Question: I have 2 queries do the same job:
'''
SELECT * FROM student_info
INNER JOIN class
ON student_info.id = class.studentId
WHERE student_info.name = 'Ken'
SELECT * FROM (SELECT * FROM student_info WHERE name = 'Ken') studInfo
INNER JOIN class
ON student_info.id = class.studentId
'''
Which one is faster? I guess the second but not sure, I am using Oracle 11g.
My tables are non-indexed and I confirm two PLAN_TABLE_OUTPUTs are almost same:

<URL>
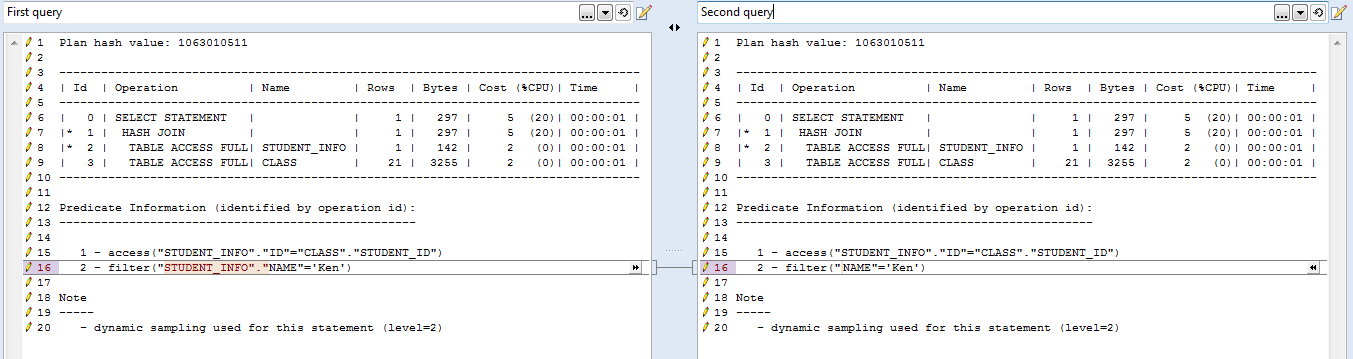
Answer: In the latest versions of Oracle, the is smart enough to do its job. So it won't matter and both of your queries would be internally to do the task efficiently. Optimizer might do a and opt an .
Let's understand this with a small example of EMP and DEPT table. I will use two similar queries like yours in the question.
I will take two cases, first a predicate having a non-indexed column, second with an indexed column.
'''
SQL> explain plan for
2 SELECT * FROM emp e
3 INNER JOIN dept d
4 ON e.deptno = d.deptno
5 where ename = 'SCOTT';
Explained.
SQL>
SQL> SELECT * FROM TABLE(dbms_xplan.display);
PLAN_TABLE_OUTPUT
----------------------------------------------------------------------------------------
Plan hash value: <PHONE>
----------------------------------------------------------------------------------------
| Id | Operation | Name | Rows | Bytes | Cost (%CPU)| Time |
----------------------------------------------------------------------------------------
| 0 | SELECT STATEMENT | | 1 | 59 | 4 (0)| 00:00:01 |
| 1 | NESTED LOOPS | | | | | |
| 2 | NESTED LOOPS | | 1 | 59 | 4 (0)| 00:00:01 |
|* 3 | TABLE ACCESS FULL | EMP | 1 | 39 | 3 (0)| 00:00:01 |
|* 4 | INDEX UNIQUE SCAN | PK_DEPT | 1 | | 0 (0)| 00:00:01 |
| 5 | TABLE ACCESS BY INDEX ROWID| DEPT | 1 | 20 | 1 (0)| 00:00:01 |
PLAN_TABLE_OUTPUT
----------------------------------------------------------------------------------------
----------------------------------------------------------------------------------------
Predicate Information (identified by operation id):
---------------------------------------------------
3 - filter("E"."ENAME"='SCOTT')
4 - access("E"."DEPTNO"="D"."DEPTNO")
Note
-----
- this is an adaptive plan
22 rows selected.
SQL>
SQL> explain plan for
2 SELECT * FROM (SELECT * FROM emp WHERE ename = 'SCOTT') e
3 INNER JOIN dept d
4 ON e.deptno = d.deptno;
Explained.
SQL>
SQL> SELECT * FROM TABLE(dbms_xplan.display);
PLAN_TABLE_OUTPUT
----------------------------------------------------------------------------------------
Plan hash value: <PHONE>
----------------------------------------------------------------------------------------
| Id | Operation | Name | Rows | Bytes | Cost (%CPU)| Time |
----------------------------------------------------------------------------------------
| 0 | SELECT STATEMENT | | 1 | 59 | 4 (0)| 00:00:01 |
| 1 | NESTED LOOPS | | | | | |
| 2 | NESTED LOOPS | | 1 | 59 | 4 (0)| 00:00:01 |
|* 3 | TABLE ACCESS FULL | EMP | 1 | 39 | 3 (0)| 00:00:01 |
|* 4 | INDEX UNIQUE SCAN | PK_DEPT | 1 | | 0 (0)| 00:00:01 |
| 5 | TABLE ACCESS BY INDEX ROWID| DEPT | 1 | 20 | 1 (0)| 00:00:01 |
PLAN_TABLE_OUTPUT
----------------------------------------------------------------------------------------
----------------------------------------------------------------------------------------
Predicate Information (identified by operation id):
---------------------------------------------------
3 - filter("ENAME"='SCOTT')
4 - access("EMP"."DEPTNO"="D"."DEPTNO")
Note
-----
- this is an adaptive plan
22 rows selected.
SQL>
'''
'''
SQL> explain plan for
2 SELECT * FROM emp e
3 INNER JOIN dept d
4 ON e.deptno = d.deptno
5 where empno = 7788;
Explained.
SQL>
SQL> SELECT * FROM TABLE(dbms_xplan.display);
PLAN_TABLE_OUTPUT
----------------------------------------------------------------------------------------
Plan hash value: <PHONE>
----------------------------------------------------------------------------------------
| Id | Operation | Name | Rows | Bytes | Cost (%CPU)| Time |
----------------------------------------------------------------------------------------
| 0 | SELECT STATEMENT | | 1 | 59 | 2 (0)| 00:00:01 |
| 1 | NESTED LOOPS | | 1 | 59 | 2 (0)| 00:00:01 |
| 2 | TABLE ACCESS BY INDEX ROWID| EMP | 1 | 39 | 1 (0)| 00:00:01 |
|* 3 | INDEX UNIQUE SCAN | PK_EMP | 1 | | 0 (0)| 00:00:01 |
| 4 | TABLE ACCESS BY INDEX ROWID| DEPT | 1 | 20 | 1 (0)| 00:00:01 |
|* 5 | INDEX UNIQUE SCAN | PK_DEPT | 1 | | 0 (0)| 00:00:01 |
PLAN_TABLE_OUTPUT
----------------------------------------------------------------------------------------
----------------------------------------------------------------------------------------
Predicate Information (identified by operation id):
---------------------------------------------------
3 - access("E"."EMPNO"=7788)
5 - access("E"."DEPTNO"="D"."DEPTNO")
18 rows selected.
SQL>
SQL> explain plan for
2 SELECT * FROM (SELECT * FROM emp where empno = 7788) e
3 INNER JOIN dept d
4 ON e.deptno = d.deptno;
Explained.
SQL>
SQL> SELECT * FROM TABLE(dbms_xplan.display);
PLAN_TABLE_OUTPUT
----------------------------------------------------------------------------------------
Plan hash value: <PHONE>
----------------------------------------------------------------------------------------
| Id | Operation | Name | Rows | Bytes | Cost (%CPU)| Time |
----------------------------------------------------------------------------------------
| 0 | SELECT STATEMENT | | 1 | 59 | 2 (0)| 00:00:01 |
| 1 | NESTED LOOPS | | 1 | 59 | 2 (0)| 00:00:01 |
| 2 | TABLE ACCESS BY INDEX ROWID| EMP | 1 | 39 | 1 (0)| 00:00:01 |
|* 3 | INDEX UNIQUE SCAN | PK_EMP | 1 | | 0 (0)| 00:00:01 |
| 4 | TABLE ACCESS BY INDEX ROWID| DEPT | 1 | 20 | 1 (0)| 00:00:01 |
|* 5 | INDEX UNIQUE SCAN | PK_DEPT | 1 | | 0 (0)| 00:00:01 |
PLAN_TABLE_OUTPUT
----------------------------------------------------------------------------------------
----------------------------------------------------------------------------------------
Predicate Information (identified by operation id):
---------------------------------------------------
3 - access("EMPNO"=7788)
5 - access("EMP"."DEPTNO"="D"."DEPTNO")
18 rows selected.
SQL>
'''
Is there any difference between the explain plans in each case respectively? No.